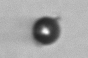
Label: bead